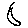
Label: moon